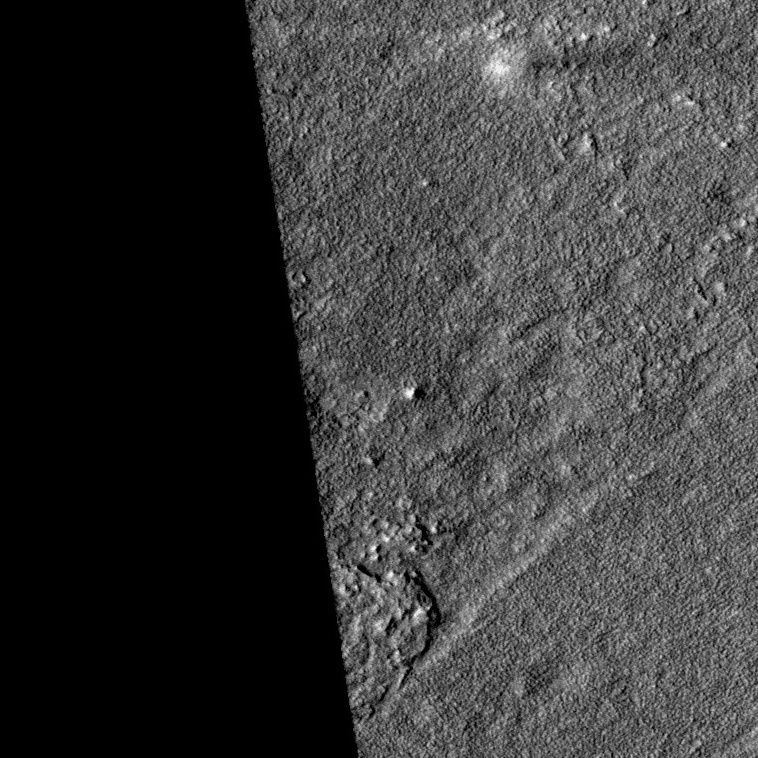
Label: dustdevil